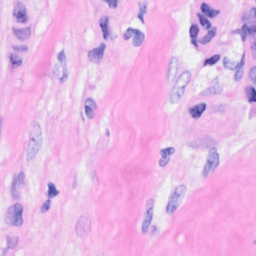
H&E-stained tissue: Breast